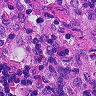
Metastatic tissue present: no